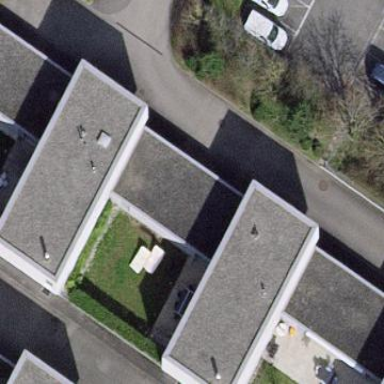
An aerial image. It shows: View of roof of building.